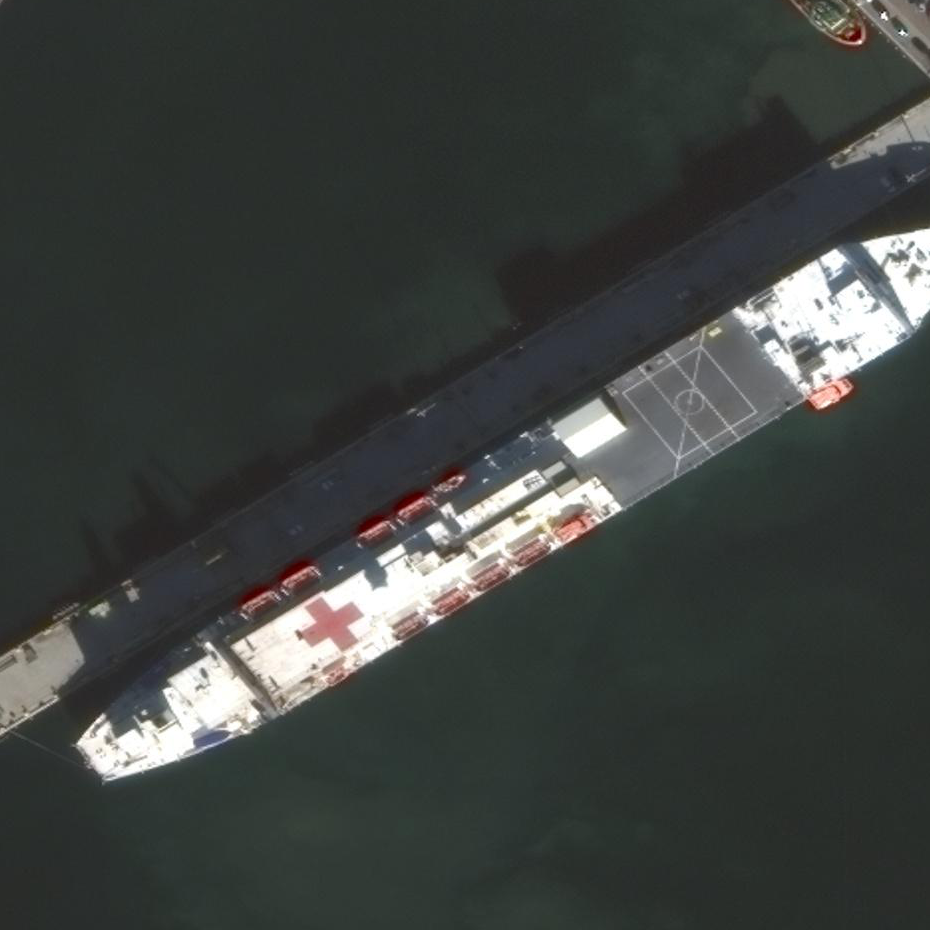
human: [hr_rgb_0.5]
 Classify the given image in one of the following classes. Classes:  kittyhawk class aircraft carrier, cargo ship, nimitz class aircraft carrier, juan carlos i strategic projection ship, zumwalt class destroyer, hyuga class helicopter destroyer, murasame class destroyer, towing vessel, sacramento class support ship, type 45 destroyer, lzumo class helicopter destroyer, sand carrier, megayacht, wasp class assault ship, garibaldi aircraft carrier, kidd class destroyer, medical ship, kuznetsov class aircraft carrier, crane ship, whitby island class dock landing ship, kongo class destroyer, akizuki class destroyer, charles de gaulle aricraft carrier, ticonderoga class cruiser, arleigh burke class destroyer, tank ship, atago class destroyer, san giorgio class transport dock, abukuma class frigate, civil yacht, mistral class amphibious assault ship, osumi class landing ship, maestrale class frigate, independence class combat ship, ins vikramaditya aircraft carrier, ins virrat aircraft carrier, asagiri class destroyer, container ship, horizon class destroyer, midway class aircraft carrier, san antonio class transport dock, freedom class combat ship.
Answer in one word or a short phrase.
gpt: Medical ship